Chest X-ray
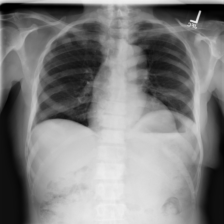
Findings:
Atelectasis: negative
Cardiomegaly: negative
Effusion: negative
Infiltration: negative
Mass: negative
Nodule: negative
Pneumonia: negative
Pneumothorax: negative
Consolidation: negative
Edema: negative
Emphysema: negative
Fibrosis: negative
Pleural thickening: negative
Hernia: negative